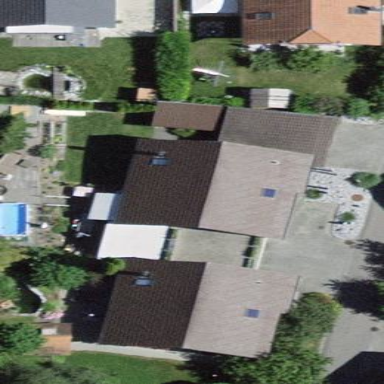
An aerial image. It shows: Residential building.